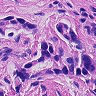
Metastatic tissue present: yes